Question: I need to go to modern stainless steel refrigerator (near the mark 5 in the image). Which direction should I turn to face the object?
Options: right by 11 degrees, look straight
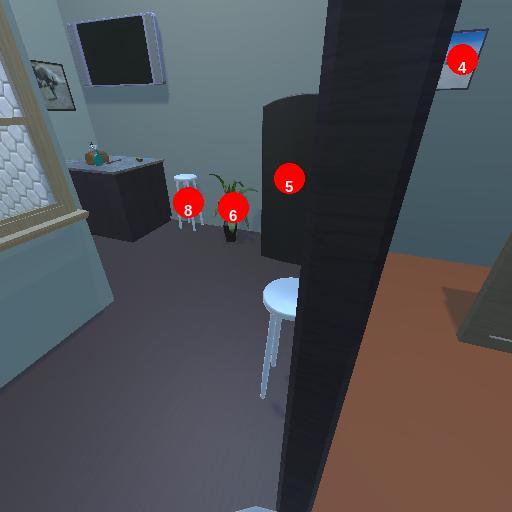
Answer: right by 11 degrees